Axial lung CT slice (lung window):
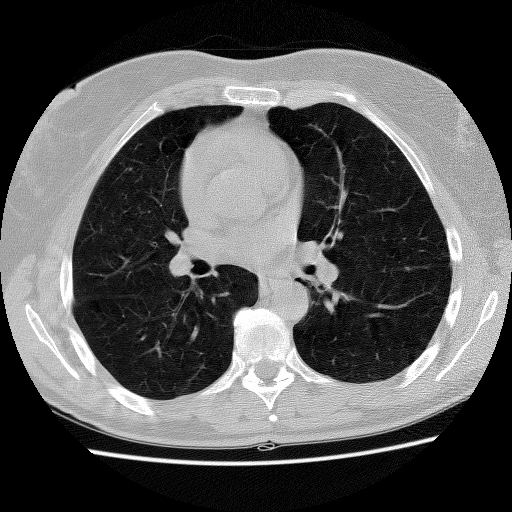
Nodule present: no